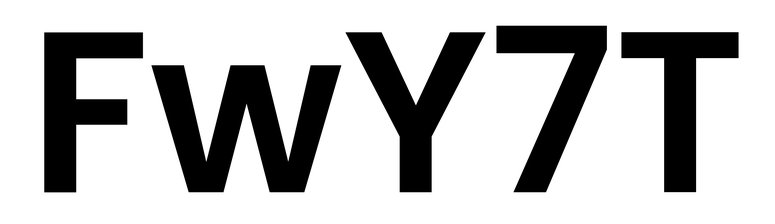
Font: Poppins-SemiBold